Question: While making a frontpage for my website, I stumbled across an annoying css problem. Look at the picture below:

Like shown in the picture, I want to list my items without the empty space. However, my attempts so far are unsuccessfull...
Here is my code:
'''
<div class="container">
<div class="row">
<div class="col-xs-12 col-md-9">
<div class="row">
<!-- gets repeated for all items in array -->
<div class="col-md-6 col-xs-12" ng-repeat="flong in flongs">
<a href="/flong/id">
<div class="panel panel-default">
<div class="panel-body">
<img class="img-responsive center-block" src="http://placehold.it/350x175">
<p class="text-center"><b>Titel</b></p>
</div>
</div>
</a>
</div>
<!-- end loop -->
</div>
</div>
<div class="col-xs-12 col-md-3">
<div>
<!-- gets repeated for all items in array -->
<div class="row" ng-repeat="flong in flongs | limitTo: 5">
<div class="col-xs-12">
<a href="/flong/id">
<div class="panel panel-default">
<div class="panel-body">
<img class="img-responsive center-block" src="http://placehold.it/350x175">
<p class="text-center"><b>Titel</b></p>
</div>
</div>
</a>
</div>
</div>
<!-- end loop -->
</div>
</div>
</div>
</div>
'''
anyone any idea how to fix this? After messing with it for over 4 hours, I'm pretty tired with this shit ;P
On <URL> is an live example of the problem.
Thanks in advance!
Nick van der Meij
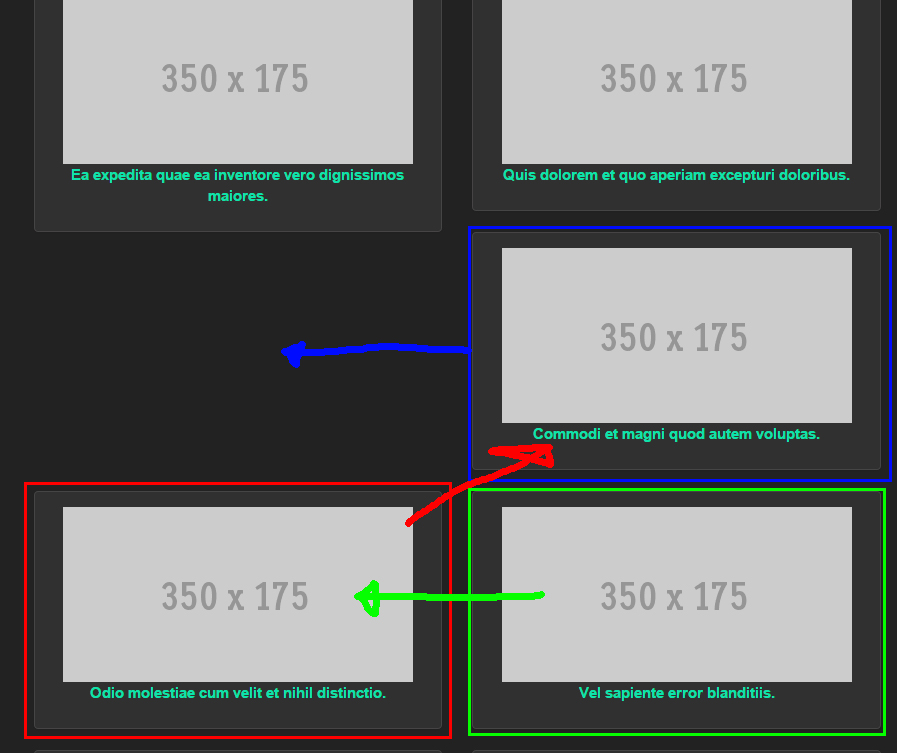
Answer: After struggling with it for a few more hours i finally figured it out. Its not the most CPU friendly way, but here it is:
'''
<div ng-hide="isLoading()">
<div class="col-md-6">
<div ng-repeat="flong in flongs">
<a href="/flong/{{flong.id}}" class="no-text-decorations" target="_blank" ng-show="$even" ng-mouseover="flong.showBody = true" ng-mouseout="flong.showBody = false">
<div class="panel panel-default">
<div class="panel-body">
<img class="img-responsive center-block" src="http://placehold.it/350x175">
<p class="text-center"><b>title</b></p>
<p class="text-center" style="color:white;" ng-show="flong.showBody">body</p>
</div>
</div>
</a>
</div>
</div>
<div class="col-md-6">
<div ng-repeat="flong in flongs">
<a href="/flong/{{flong.id}}" class="no-text-decorations" target="_blank" ng-show="$odd" ng-mouseover="flong.showBody = true" ng-mouseout="flong.showBody = false">
<div class="panel panel-default">
<div class="panel-body">
<img class="img-responsive center-block" src="http://placehold.it/350x175">
<p class="text-center"><b>title</b></p>
<p class="text-center" style="color:white;" ng-show="flong.showBody">body test</p>
</div>
</div>
</a>
</div>
</div>
</div>
'''
Anyway, thanks for all the help!